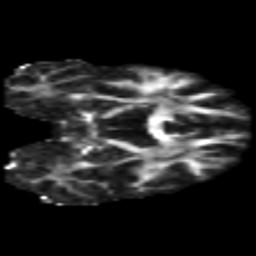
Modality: FA
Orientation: coronal
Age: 31
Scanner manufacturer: philips
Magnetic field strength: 3 T
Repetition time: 8.6 s
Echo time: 0.127 s